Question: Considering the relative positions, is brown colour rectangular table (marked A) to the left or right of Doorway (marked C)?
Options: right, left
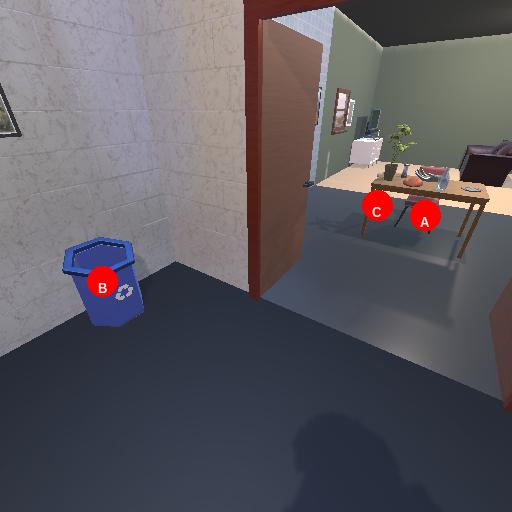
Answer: right